Question: I keep getting this error whenever I try to open a local DB '.sdf' file in VS 2010 SP1 Ultimate
> Data provider required to connect to local data file could not be found.The file will be added to project but the typed dataset associated with the file will not be generated.
I have the VS 2010 SP1 Tools for SQL Server Compact 4.0 already installed.
Basically I had VS 2010 Express installed and that worked just fine, I have since uninstalled it and installed VS 2010 SP1 Ultimate.

How can I fix this annoying error?
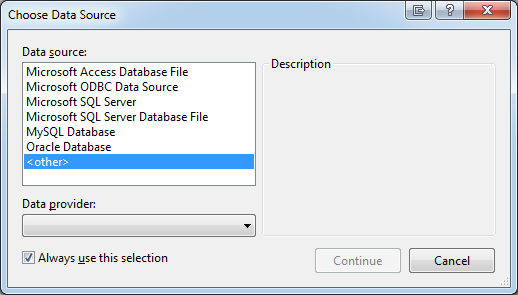
Answer: You must install the SQL Server Compact 4.0 Tools for VS 2010 SP1 as well, I have a direct link here: <URL>